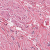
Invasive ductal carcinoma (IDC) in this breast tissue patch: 0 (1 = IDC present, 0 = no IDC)